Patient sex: M
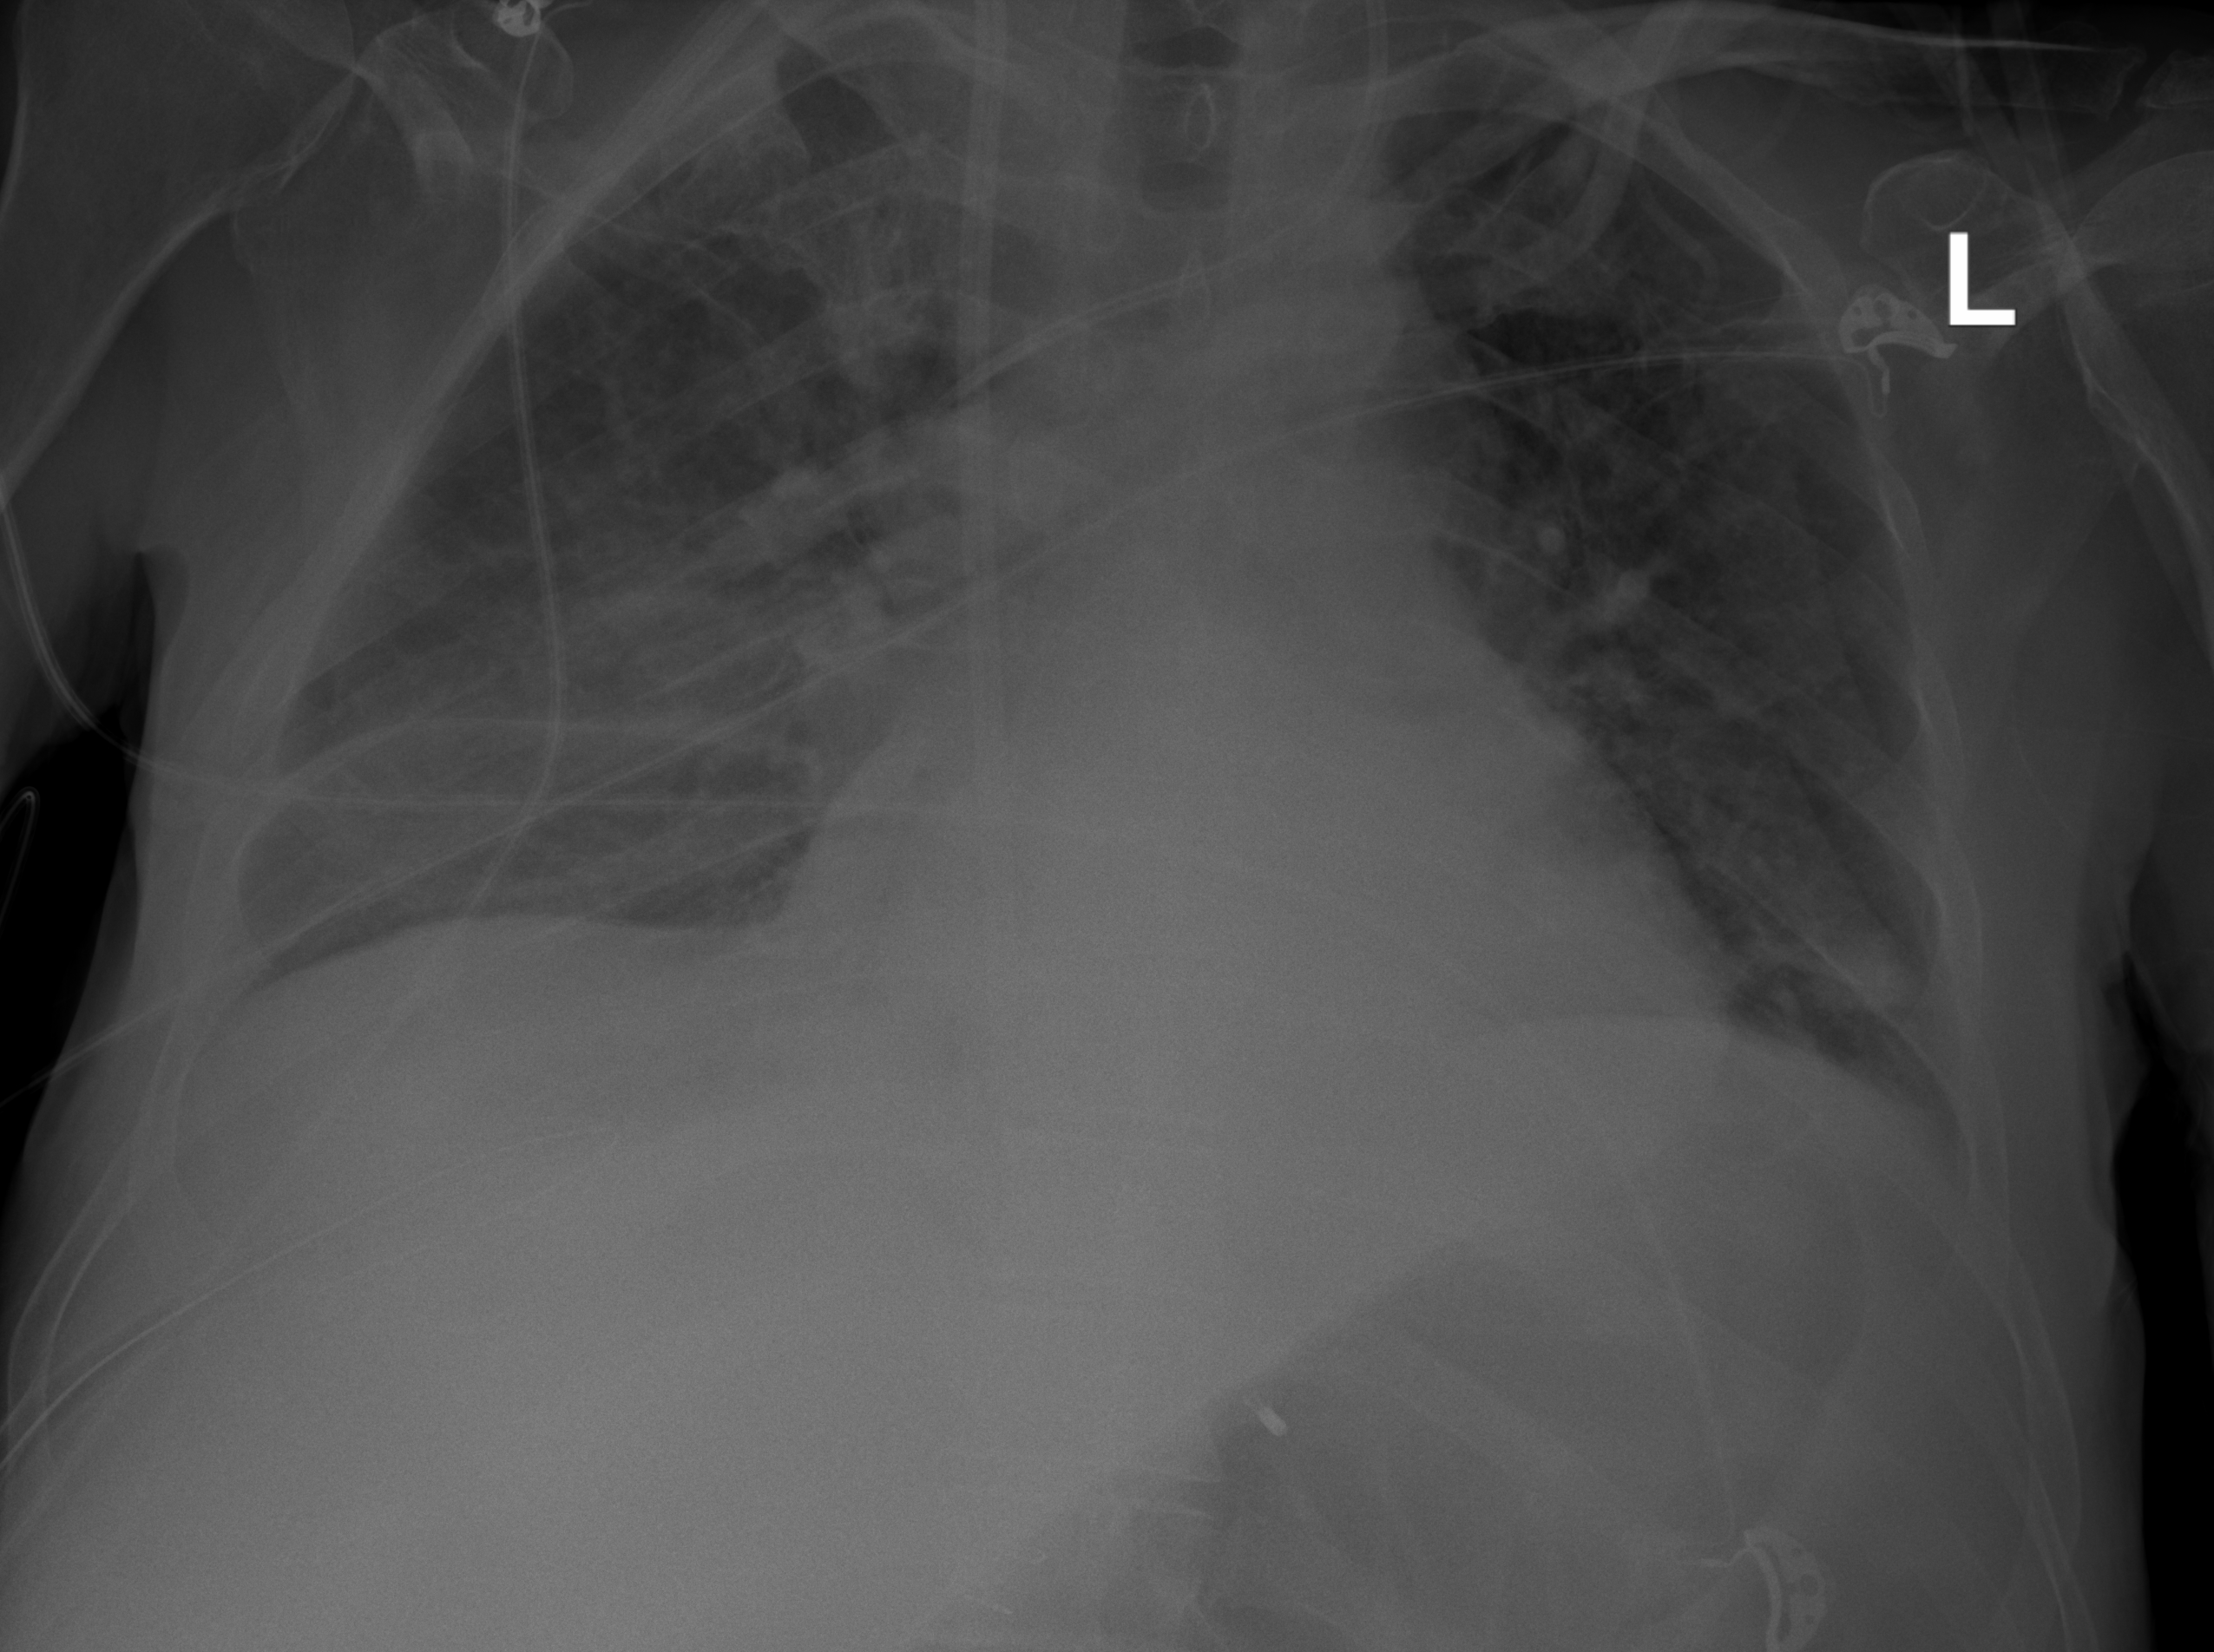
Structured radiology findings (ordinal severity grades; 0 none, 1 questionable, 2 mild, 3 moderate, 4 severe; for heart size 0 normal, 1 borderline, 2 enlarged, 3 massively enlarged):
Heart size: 0
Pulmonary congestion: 2
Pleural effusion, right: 2
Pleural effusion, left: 0
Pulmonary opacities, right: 2
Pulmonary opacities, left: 0
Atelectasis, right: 2
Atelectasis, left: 2